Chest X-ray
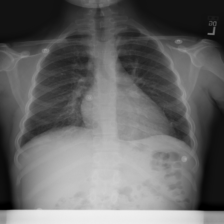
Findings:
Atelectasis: negative
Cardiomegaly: negative
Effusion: negative
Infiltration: negative
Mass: negative
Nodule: negative
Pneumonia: negative
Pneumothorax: negative
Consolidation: negative
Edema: negative
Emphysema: negative
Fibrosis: negative
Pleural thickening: negative
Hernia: negative